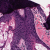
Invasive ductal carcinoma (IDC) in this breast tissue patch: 0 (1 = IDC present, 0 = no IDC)